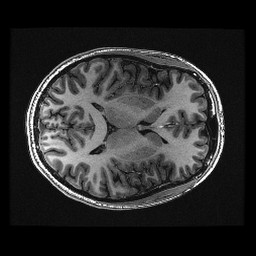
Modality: T1w
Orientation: axial
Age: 26
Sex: female
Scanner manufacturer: ge
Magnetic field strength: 3 T
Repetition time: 0.008848 s
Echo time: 0.003544 s